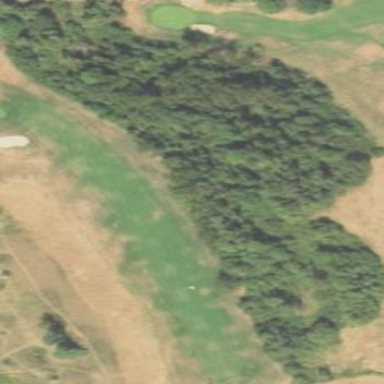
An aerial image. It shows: Rough area on grassy golf course.